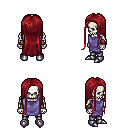
a pixel art fantasy rpg character, male body template, skeleton, chain tabard jacket, metal pants, brunette extra-long hairstyle, leather bracers, metal boots, four views (front, back, left, right), 2x2 character sprite sheet, small pixel art, hard edges, no anti-aliasing